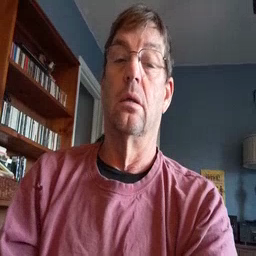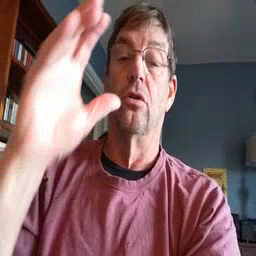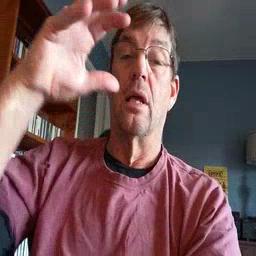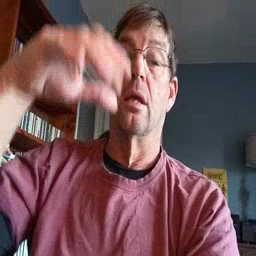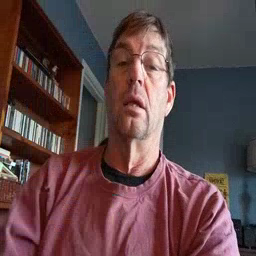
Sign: rain